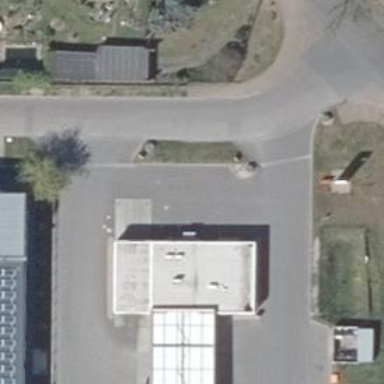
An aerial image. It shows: Car wash facility.